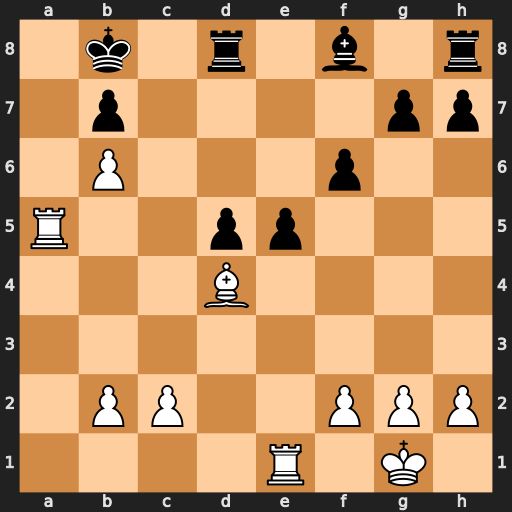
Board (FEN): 1k1r1b1r/1p4pp/1P3p2/R2pp3/3B4/8/1PP2PPP/4R1K1
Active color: w
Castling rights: -
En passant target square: -
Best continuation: Rea1 Kc8 Ra8+ Kd7 Rxd8+